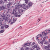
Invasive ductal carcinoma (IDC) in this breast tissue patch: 0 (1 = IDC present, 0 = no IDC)